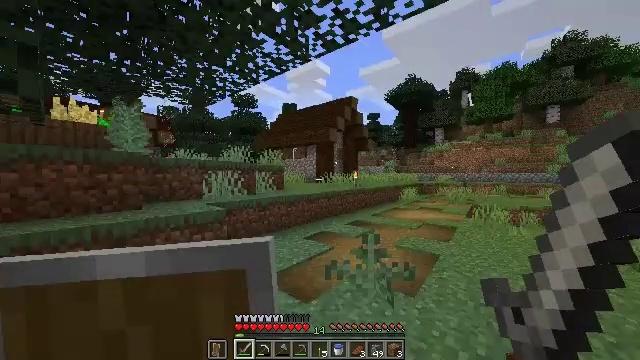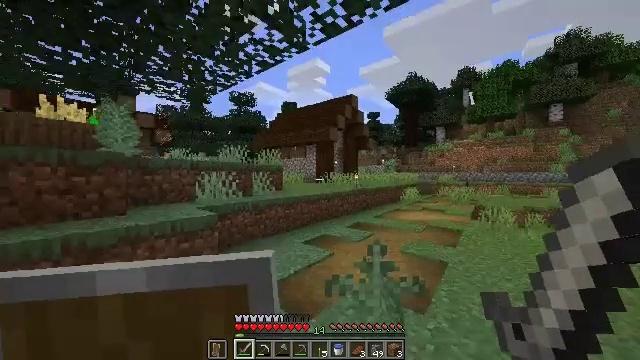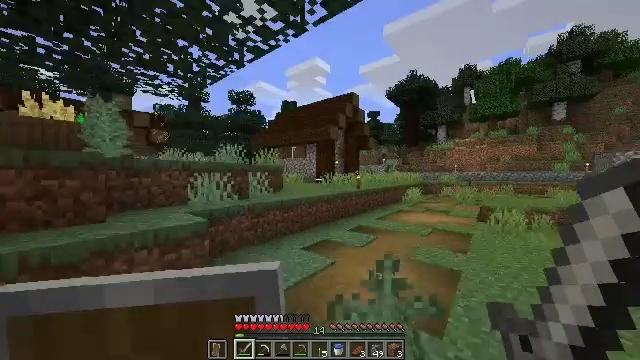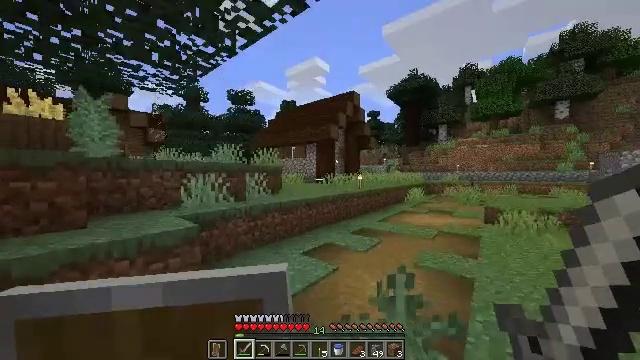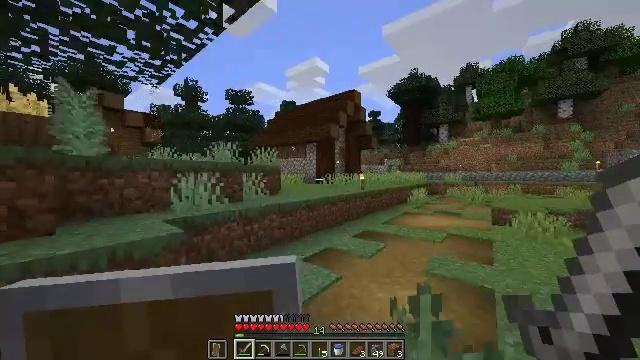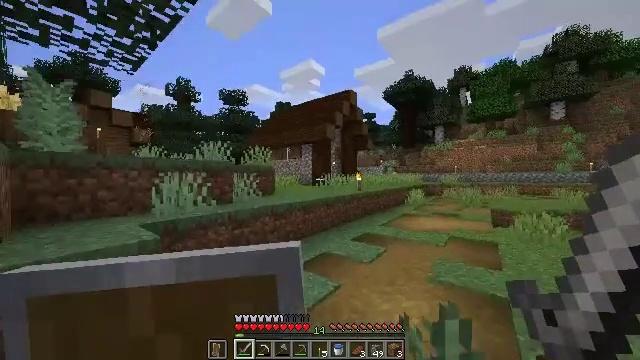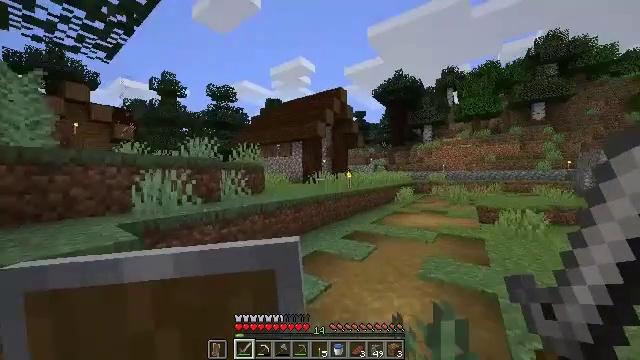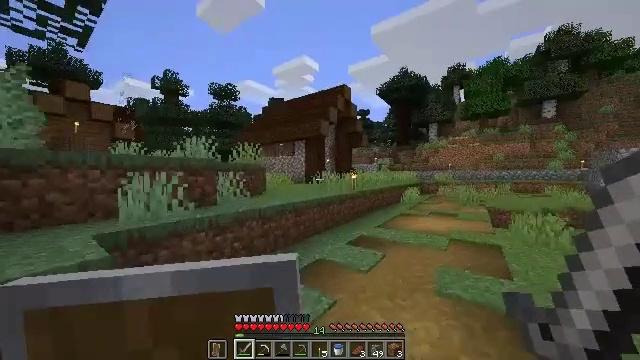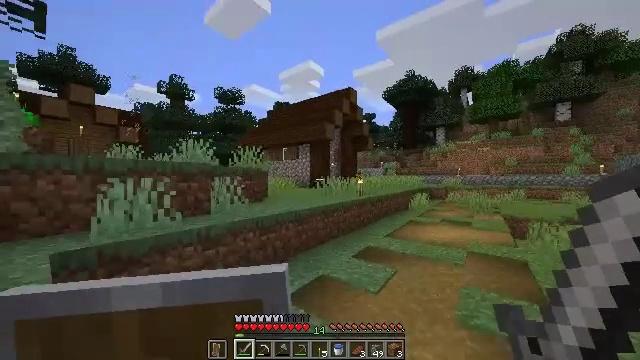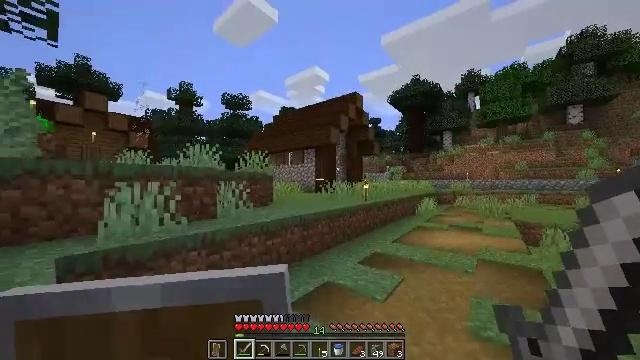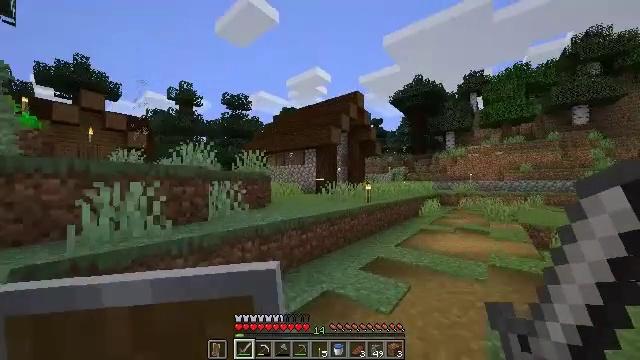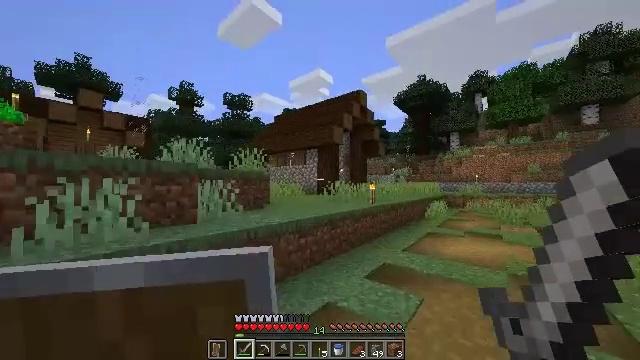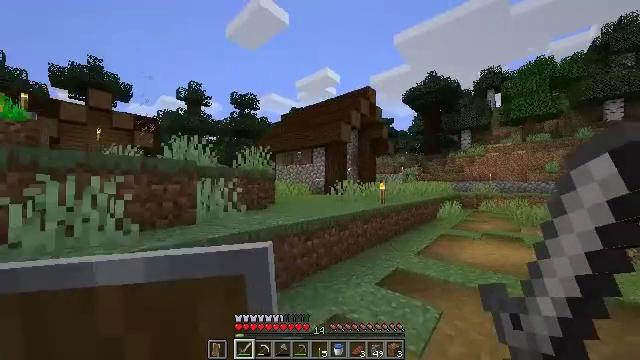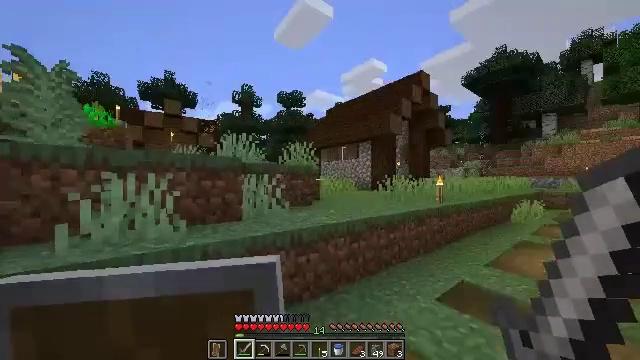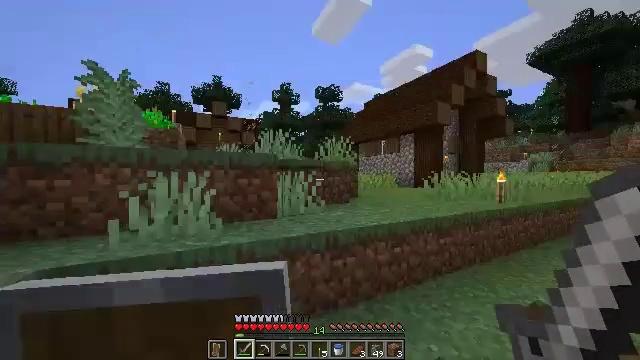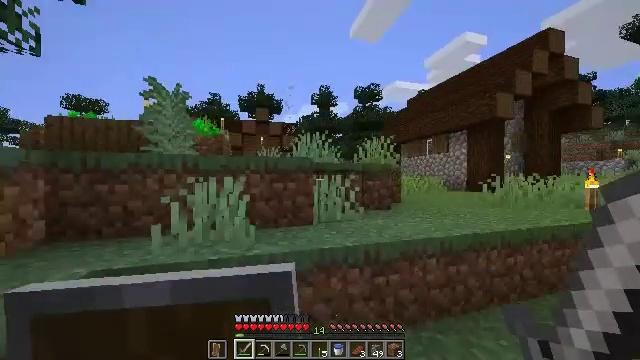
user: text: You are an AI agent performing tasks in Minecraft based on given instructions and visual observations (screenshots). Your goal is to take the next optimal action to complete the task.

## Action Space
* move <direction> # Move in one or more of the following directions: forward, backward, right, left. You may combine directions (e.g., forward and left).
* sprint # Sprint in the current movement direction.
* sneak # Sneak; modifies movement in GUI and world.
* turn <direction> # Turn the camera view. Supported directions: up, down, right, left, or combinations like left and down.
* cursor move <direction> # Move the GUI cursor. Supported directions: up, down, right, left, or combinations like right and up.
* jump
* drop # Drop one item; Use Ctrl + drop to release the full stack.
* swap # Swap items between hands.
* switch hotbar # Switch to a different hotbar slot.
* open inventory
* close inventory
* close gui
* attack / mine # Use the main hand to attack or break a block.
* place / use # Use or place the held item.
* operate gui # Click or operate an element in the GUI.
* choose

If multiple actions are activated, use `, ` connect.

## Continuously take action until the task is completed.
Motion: motion action
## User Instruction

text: Collect the spruce door for reuse.
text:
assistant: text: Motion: move forward
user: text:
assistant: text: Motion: move forward
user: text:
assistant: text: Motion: move forward
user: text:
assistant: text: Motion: move forward
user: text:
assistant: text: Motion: move forward, turn right
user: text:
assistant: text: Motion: move forward, turn right
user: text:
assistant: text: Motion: move forward
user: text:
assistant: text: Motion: move forward, turn left and up
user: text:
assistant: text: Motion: move forward, turn left and up
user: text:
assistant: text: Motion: move forward
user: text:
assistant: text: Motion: move forward
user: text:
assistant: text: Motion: move forward, turn left
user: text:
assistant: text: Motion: move forward, turn left and down
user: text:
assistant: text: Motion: move forward, turn left and down
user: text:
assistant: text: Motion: move forward, turn left
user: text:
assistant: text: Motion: move forward, jump
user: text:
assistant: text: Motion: move forward, turn left, jump
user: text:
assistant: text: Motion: move forward, turn left, jump
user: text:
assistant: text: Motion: move forward
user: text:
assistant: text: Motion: move forward
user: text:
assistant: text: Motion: move forward
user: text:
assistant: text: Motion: move forward, turn left and down
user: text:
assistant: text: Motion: move forward, turn left
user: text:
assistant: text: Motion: move forward, turn left and down
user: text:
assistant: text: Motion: move forward, jump
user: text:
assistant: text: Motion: move forward, jump
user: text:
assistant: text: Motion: move forward, turn down, jump
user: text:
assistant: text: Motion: move forward, jump
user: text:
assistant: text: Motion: move forward, turn left
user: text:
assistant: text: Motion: move forward